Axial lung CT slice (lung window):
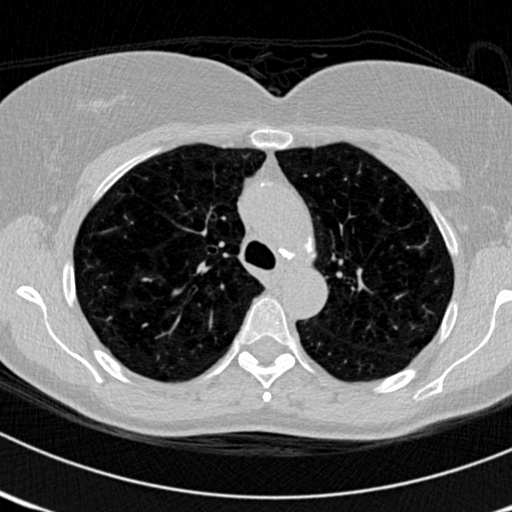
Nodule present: no